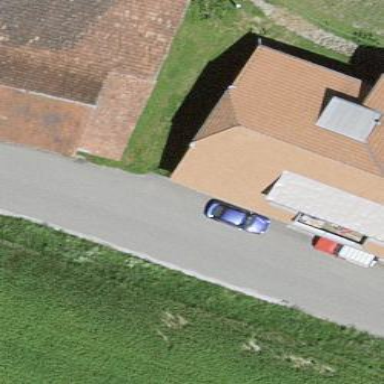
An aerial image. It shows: Barn.